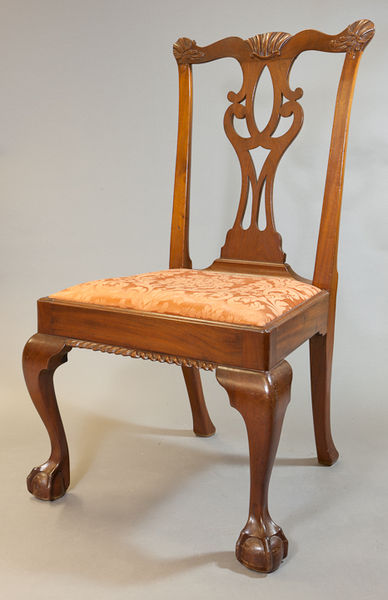
Titel: Sidechair
Standort: Amherst (Massachusetts, USA)
Institution: Mead Art Museum, Amherst College
Schlagwörter: geschwungen, holz, stuhl, muster, holzstuhl, möbel, rückenlehne, stoff, füße, lehne, chair, ornate, polster, ornamente, pink, brown, wooden, wood, classic, harp, feet, empire, sitzfläche, tatzen, sitzpolster, sitzmöbel, antique, style, back, pad, elegant, schnitzarbeit, carving, lighting, carved, claw, clawfoot, padding, padded